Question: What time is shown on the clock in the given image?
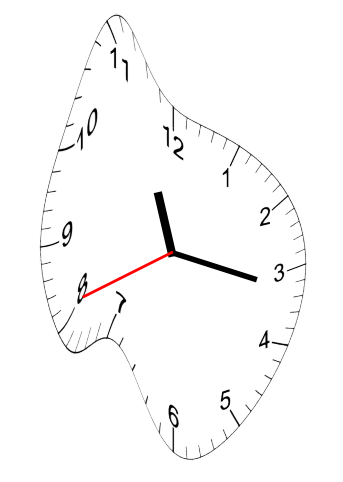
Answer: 11:16:41